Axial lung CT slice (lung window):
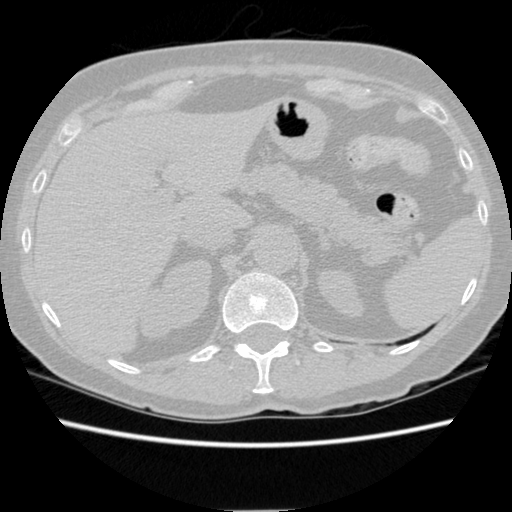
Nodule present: no